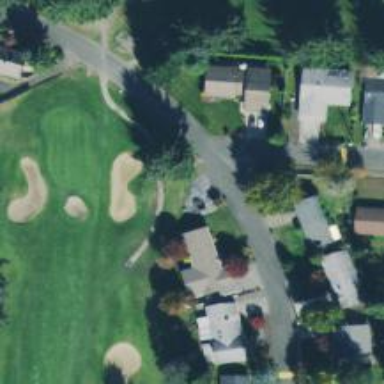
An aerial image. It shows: Path used for both walking and golf.